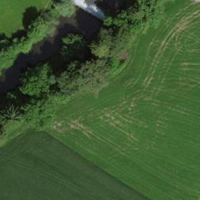
EUNIS habitat code: 24
Species observed at this site:
Mergus merganser